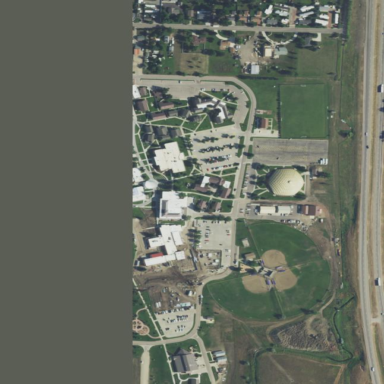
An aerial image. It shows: College.